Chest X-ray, AP view. Patient: 73 years old, sex F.
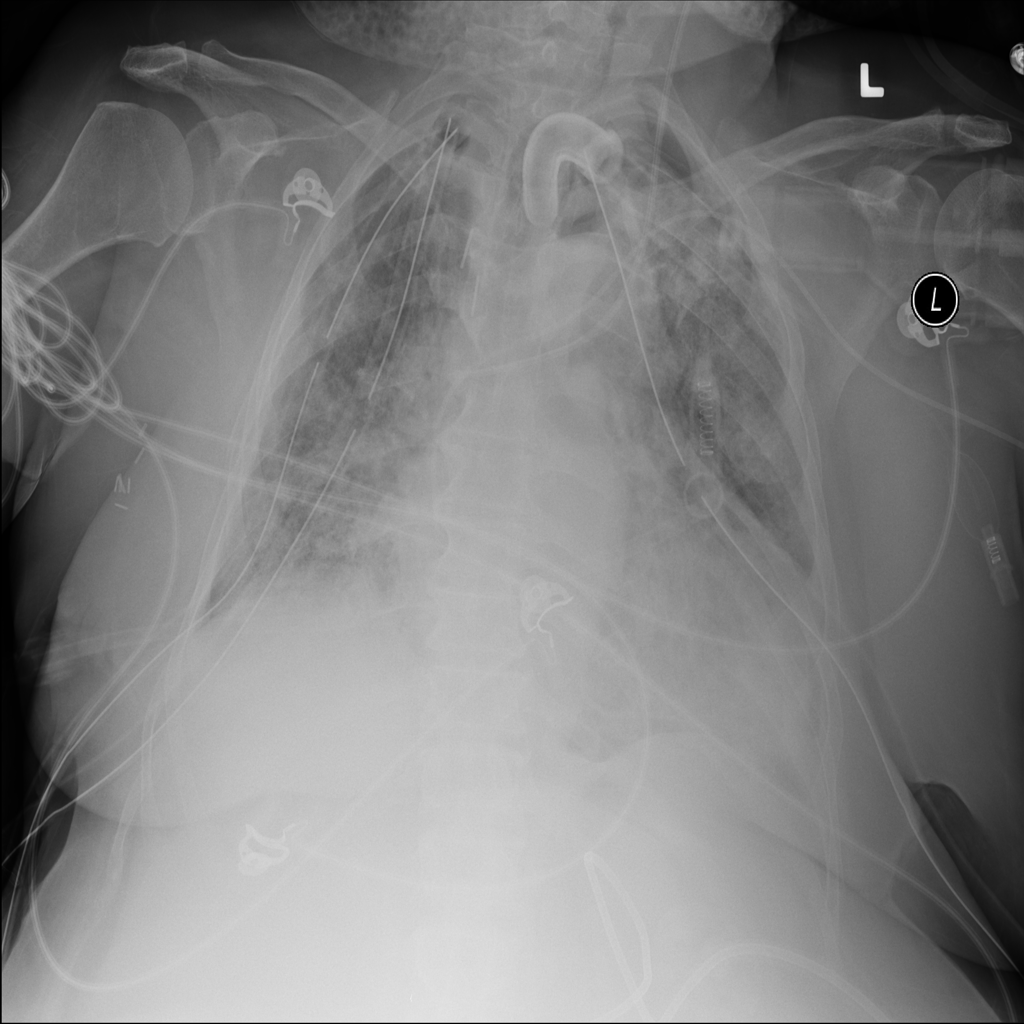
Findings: Pneumothorax